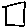
Label: square